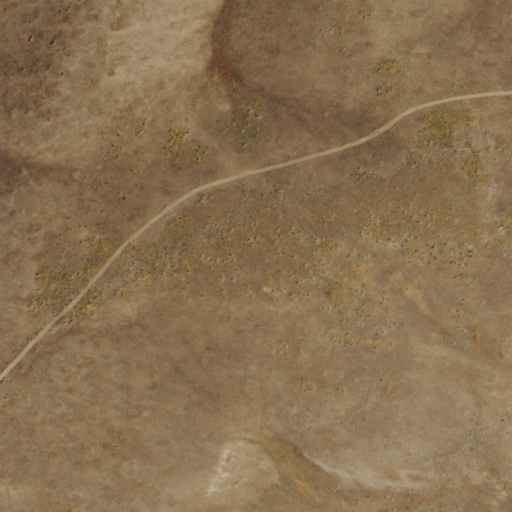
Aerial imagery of ridge(s) in Nevada named Willow Creek Ridge containing only grassland